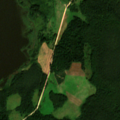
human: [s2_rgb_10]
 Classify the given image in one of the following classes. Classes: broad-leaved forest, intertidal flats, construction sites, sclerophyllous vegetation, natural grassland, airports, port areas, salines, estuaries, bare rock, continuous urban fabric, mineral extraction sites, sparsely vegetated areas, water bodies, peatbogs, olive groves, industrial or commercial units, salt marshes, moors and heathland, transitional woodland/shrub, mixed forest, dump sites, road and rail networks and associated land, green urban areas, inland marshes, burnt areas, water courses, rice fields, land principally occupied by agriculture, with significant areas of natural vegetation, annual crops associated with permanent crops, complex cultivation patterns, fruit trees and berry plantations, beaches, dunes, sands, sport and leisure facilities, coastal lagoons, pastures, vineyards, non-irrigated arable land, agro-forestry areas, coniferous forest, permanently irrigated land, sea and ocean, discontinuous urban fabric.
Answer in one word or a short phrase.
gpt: pastures, complex cultivation patterns, land principally occupied by agriculture, with significant areas of natural vegetation, broad-leaved forest, coniferous forest, mixed forest, water bodies